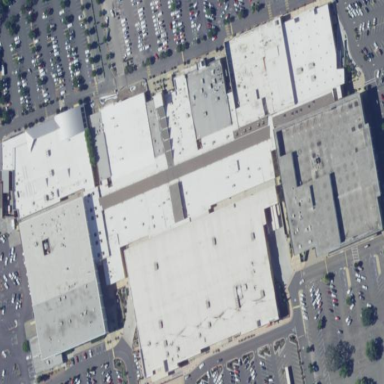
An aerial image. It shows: Retail building in mall.